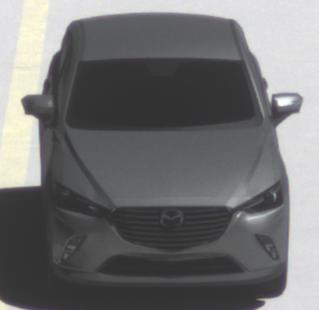
Make: Mazda
Model: CX-3 SKYACTIV-G 120
Detailed model: CX-3 (DK)
Model produced from: 2015/06
Model produced until: 2018/06
Doors: 5
Color: gray
Road condition: dry road
Daytime: midday
Contrast: high contrast